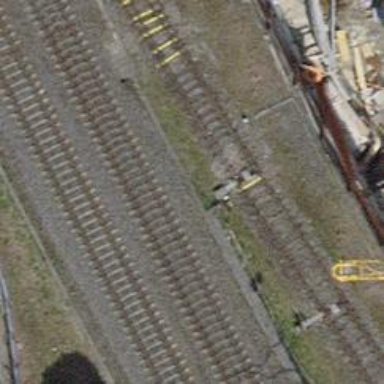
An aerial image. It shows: Railway switch.